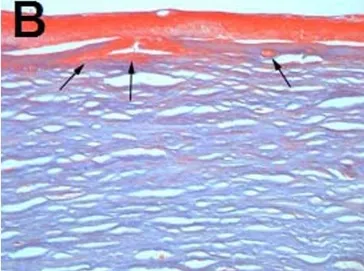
Histopathological features of affected cornea from the right eye of the proband carrying the homozygous TGFBI R124H mutation at the age of 43. The visual acuity of the proband before penetrating keratoplasty was 20 cm/CF. B: The deposits stained with Masson's trichrome showed brightly red accumulation of hyaline under the Bowman's membrane (arrows). The epithelium showed focal areas of dehiscence from Bowman's membrane.
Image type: pathology (masson_trichrome)